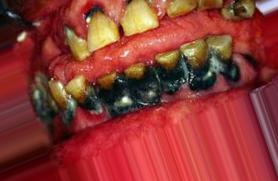
Condition: Tooth Discoloration